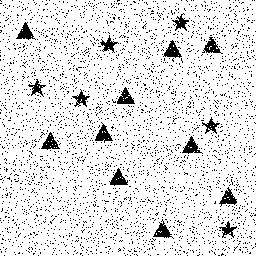
Squares: 0
Triangles: 10
Stars: 6
Total shapes: 16